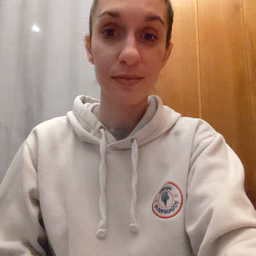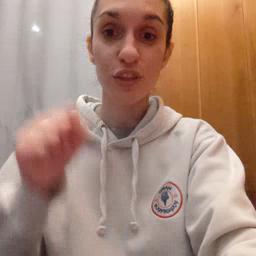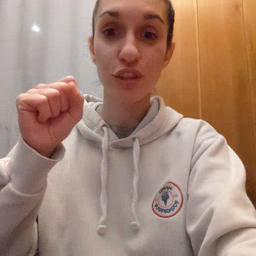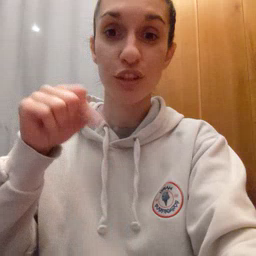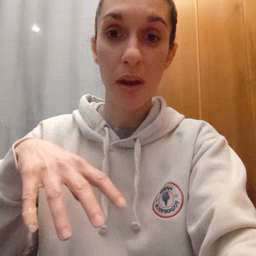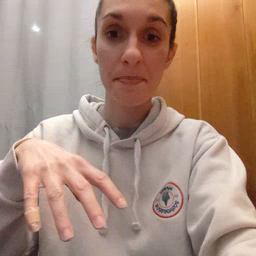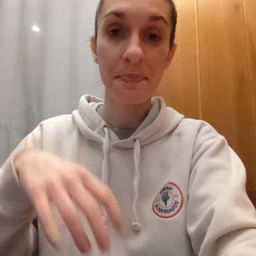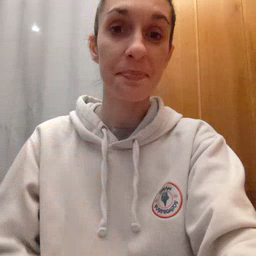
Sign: drop